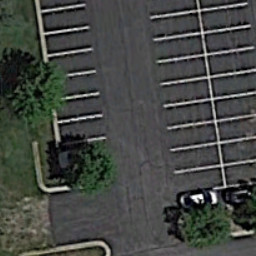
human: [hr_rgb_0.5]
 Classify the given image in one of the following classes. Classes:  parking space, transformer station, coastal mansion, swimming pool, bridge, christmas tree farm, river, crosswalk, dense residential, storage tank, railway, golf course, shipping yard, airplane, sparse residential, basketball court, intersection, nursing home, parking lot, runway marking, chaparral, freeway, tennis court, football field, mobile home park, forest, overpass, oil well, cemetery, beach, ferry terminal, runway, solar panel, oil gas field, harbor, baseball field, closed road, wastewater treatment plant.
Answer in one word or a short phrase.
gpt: parking space